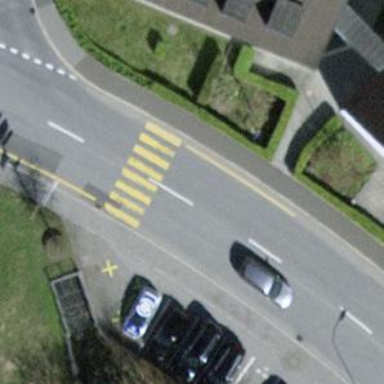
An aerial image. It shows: Marked crossing with zebra stripes on the road.